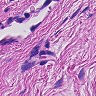
Metastatic tissue present: no